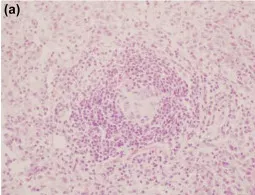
Lymph node biopsy showed multicentric Castleman's disease of PC type. (a) Several lymphatic follicles were detected under light microscopy. The surrounding lymph nodes are arranged in concentric circles. The germinal center is atrophic, with a large number of PCs and a few lymphatic infiltrates in the interfollicles (hematoxylin and eosin, x400).
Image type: pathology (h&e)